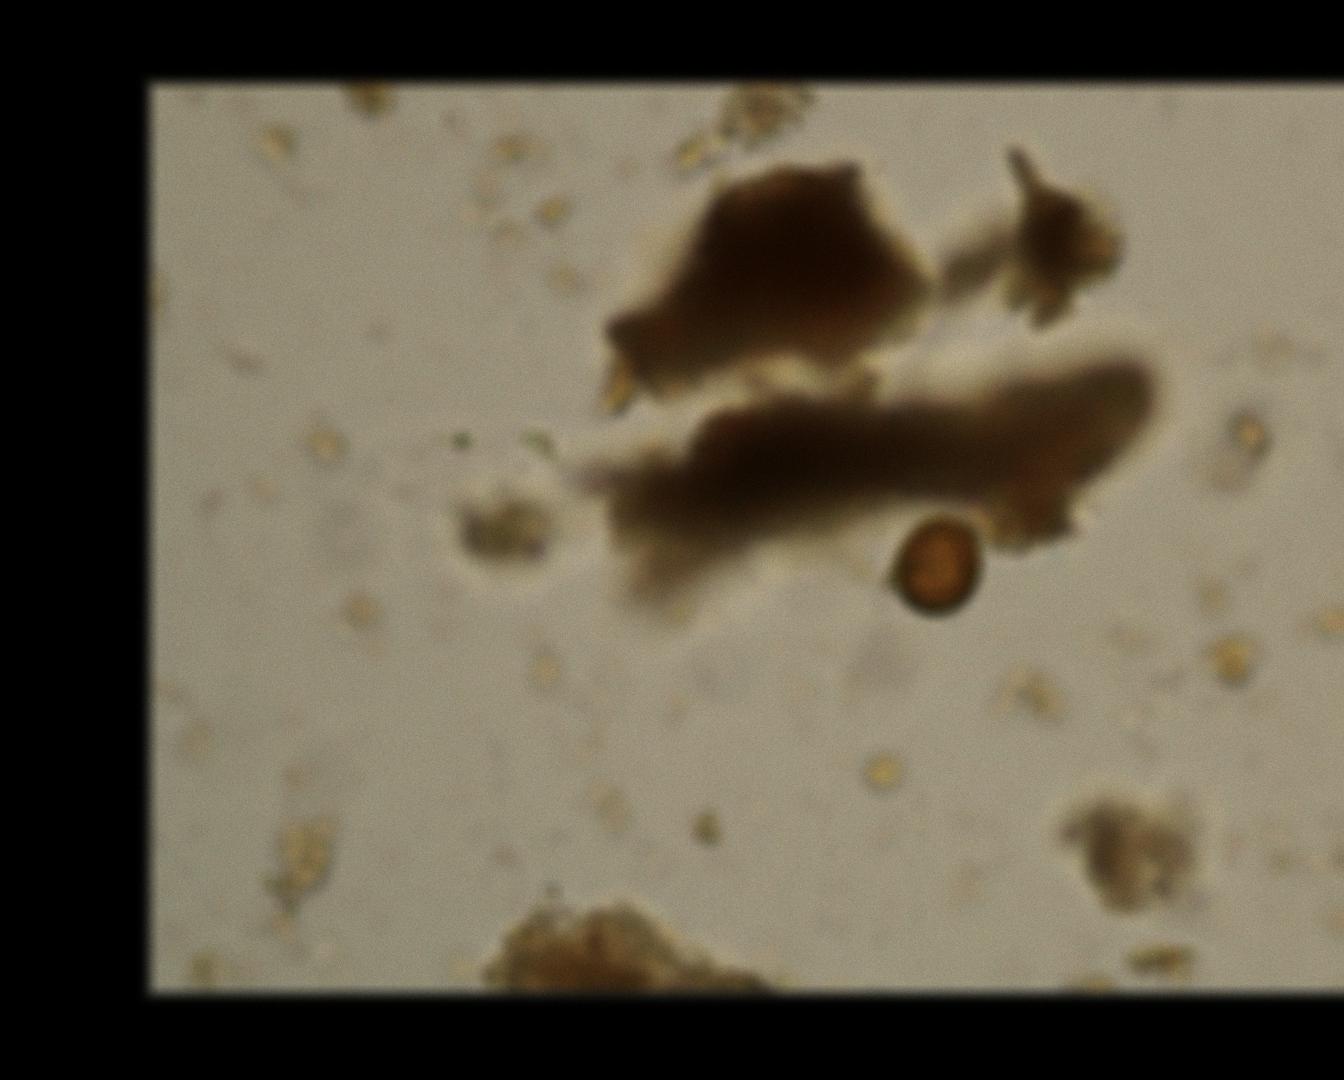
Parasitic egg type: Taenia spp. egg